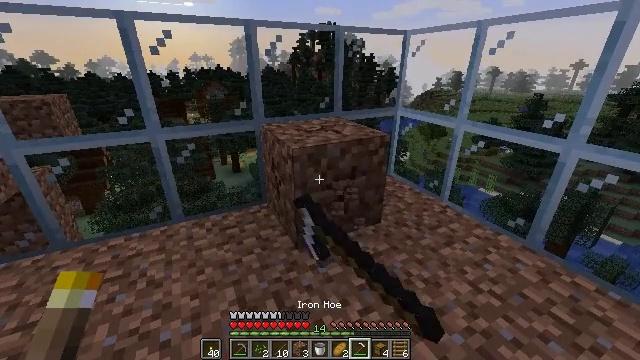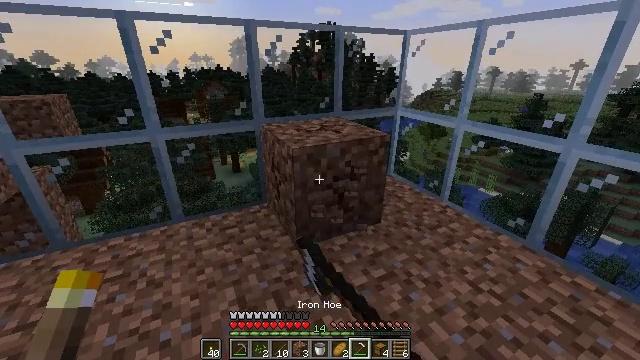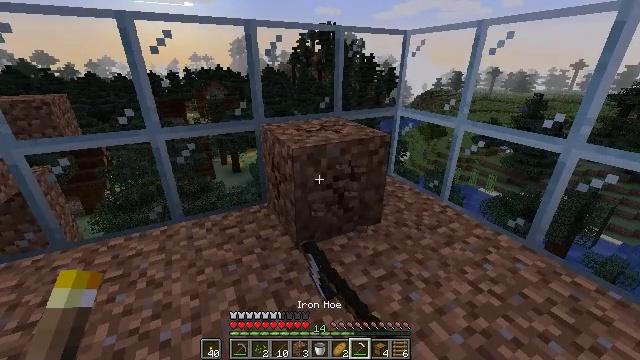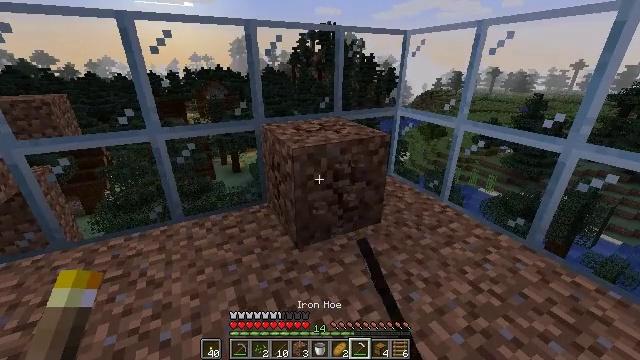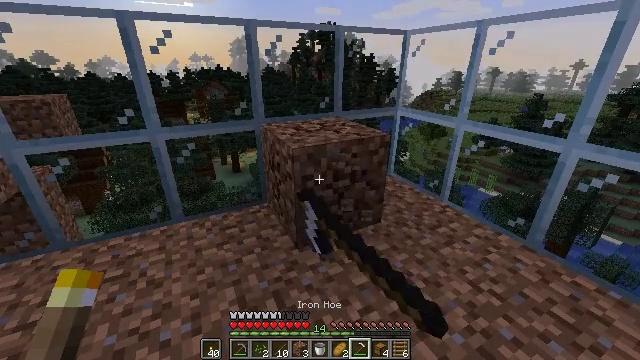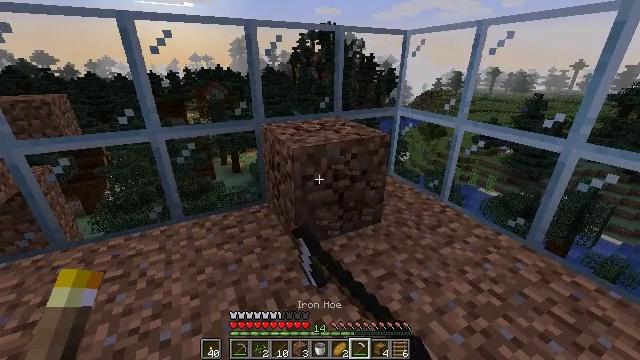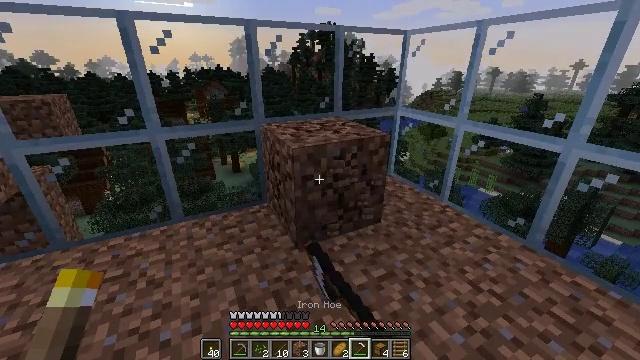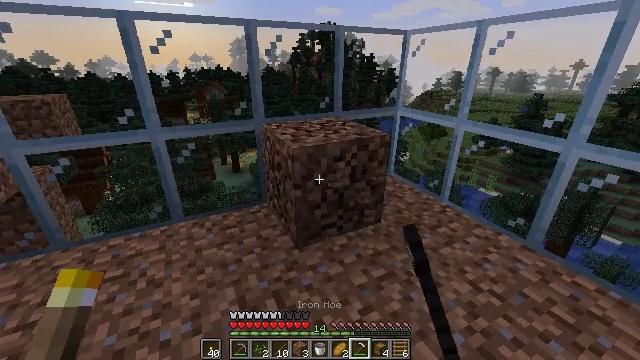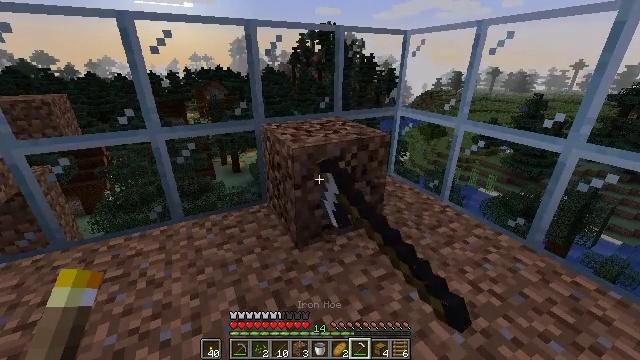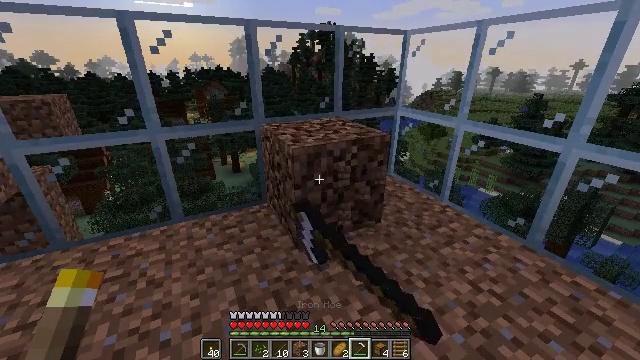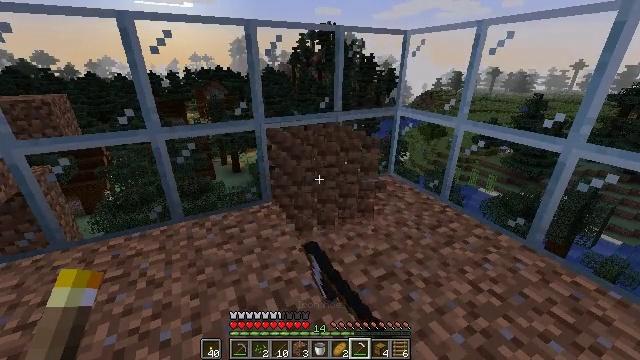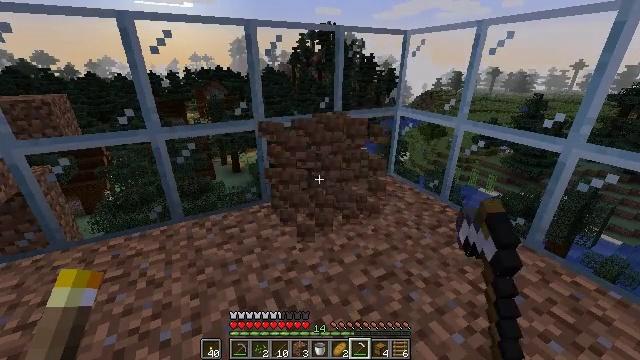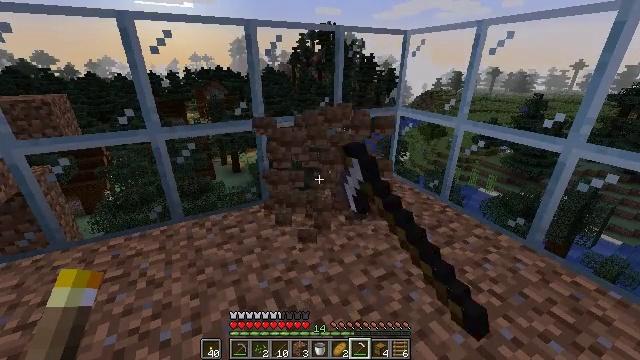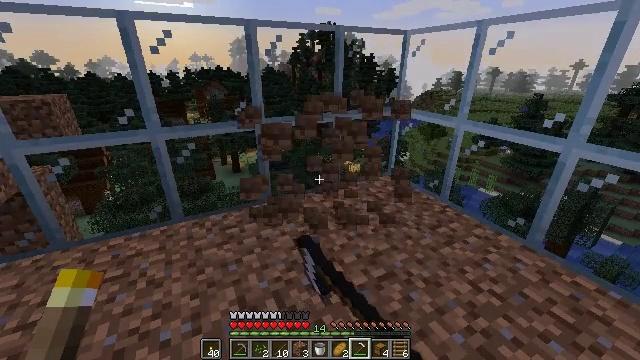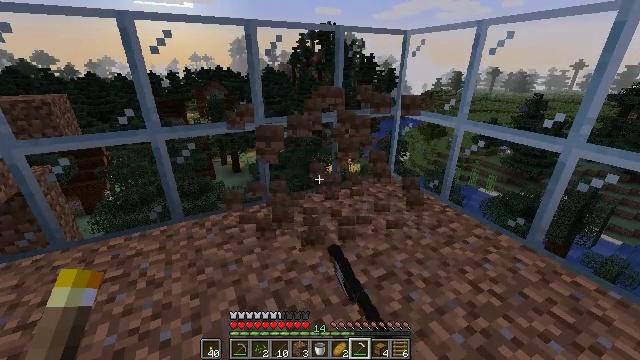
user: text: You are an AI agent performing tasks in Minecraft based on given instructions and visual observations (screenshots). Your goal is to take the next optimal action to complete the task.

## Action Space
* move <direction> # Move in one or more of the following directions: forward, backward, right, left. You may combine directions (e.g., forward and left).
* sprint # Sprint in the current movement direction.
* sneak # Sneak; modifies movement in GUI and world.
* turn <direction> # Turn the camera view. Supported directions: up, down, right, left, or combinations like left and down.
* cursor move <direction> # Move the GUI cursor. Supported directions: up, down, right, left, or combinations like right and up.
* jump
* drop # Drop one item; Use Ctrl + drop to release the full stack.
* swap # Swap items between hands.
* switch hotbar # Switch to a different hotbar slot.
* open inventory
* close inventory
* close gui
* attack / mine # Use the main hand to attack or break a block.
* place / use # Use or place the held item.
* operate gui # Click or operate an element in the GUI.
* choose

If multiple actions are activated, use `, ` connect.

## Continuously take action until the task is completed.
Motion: motion action
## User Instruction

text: Collect dirt by holding left button.
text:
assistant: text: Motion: attack / mine
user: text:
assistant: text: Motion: attack / mine
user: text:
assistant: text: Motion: attack / mine
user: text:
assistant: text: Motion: attack / mine
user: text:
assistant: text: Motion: attack / mine
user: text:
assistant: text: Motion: attack / mine
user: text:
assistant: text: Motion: attack / mine
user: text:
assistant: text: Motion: attack / mine
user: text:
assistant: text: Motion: attack / mine
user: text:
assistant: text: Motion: attack / mine
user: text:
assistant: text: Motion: attack / mine
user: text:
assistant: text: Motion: attack / mine
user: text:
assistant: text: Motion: attack / mine
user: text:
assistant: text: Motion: attack / mine
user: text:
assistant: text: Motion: attack / mine